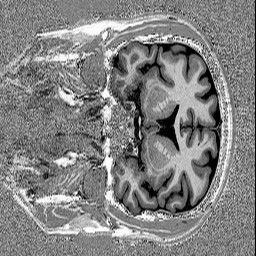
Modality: UNIT1
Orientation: coronal
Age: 50
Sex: male
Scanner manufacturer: siemens
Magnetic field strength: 3 T
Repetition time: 5 s
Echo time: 0.00298 s